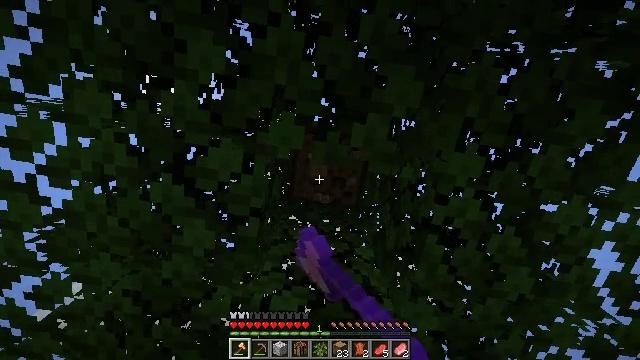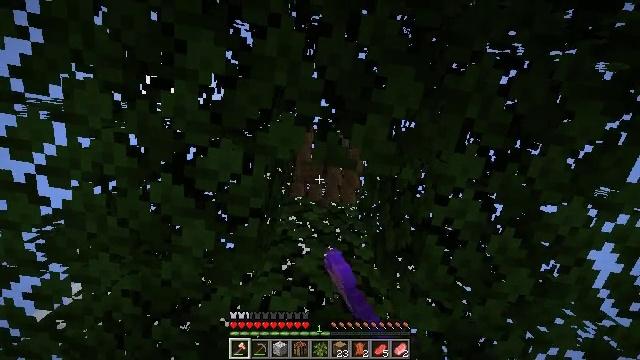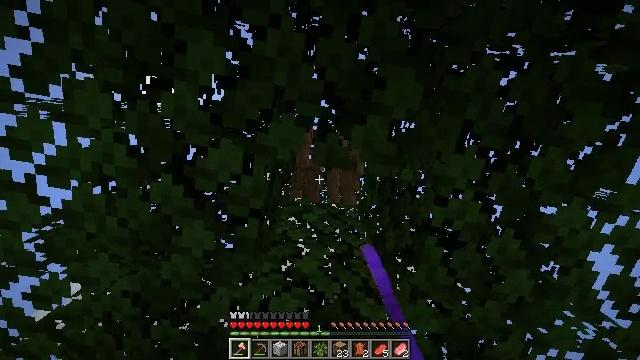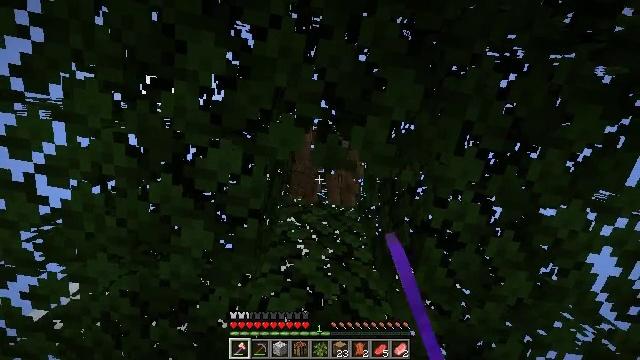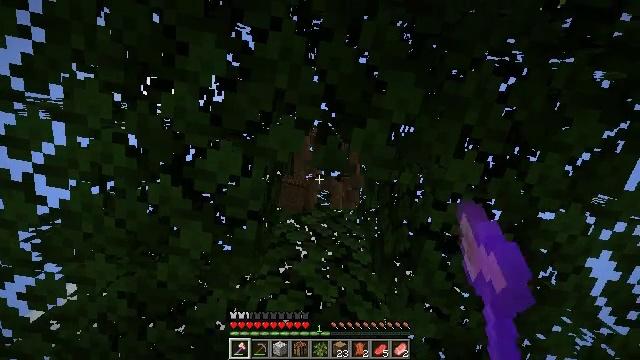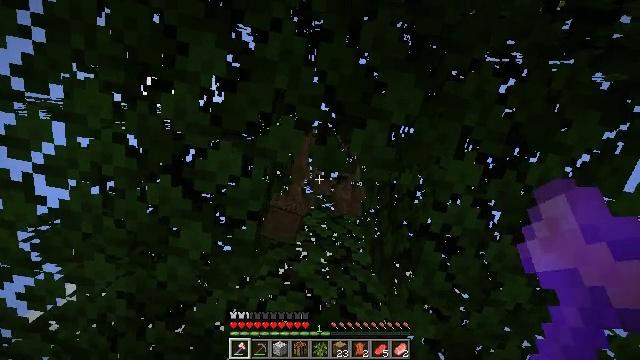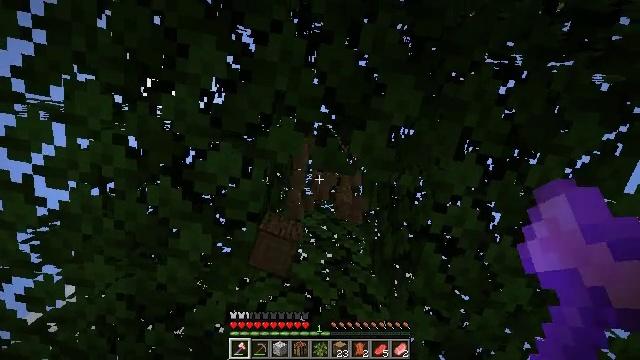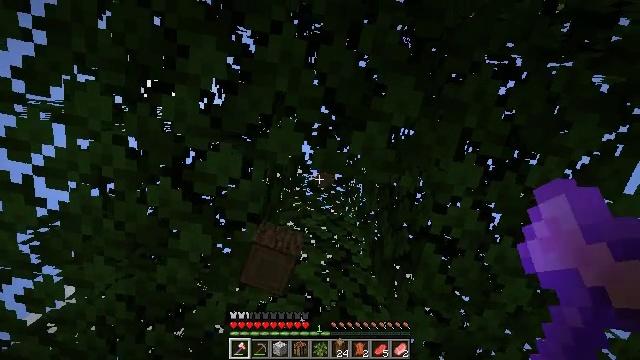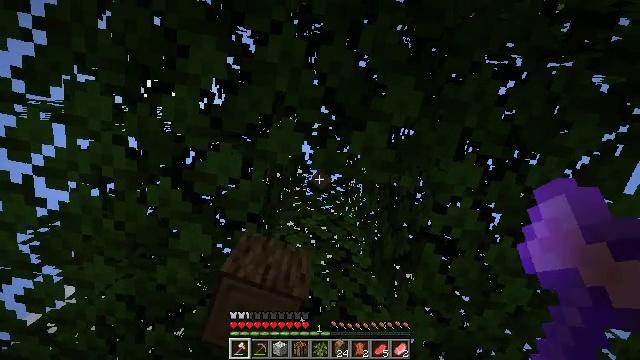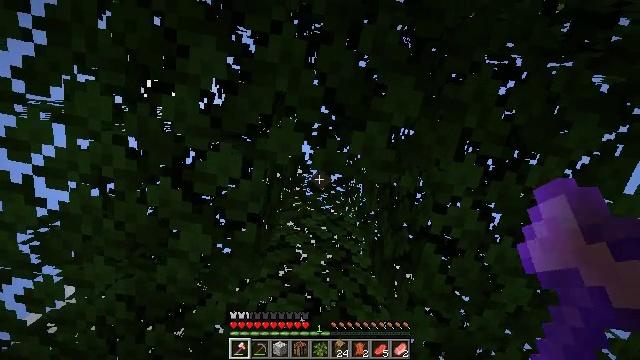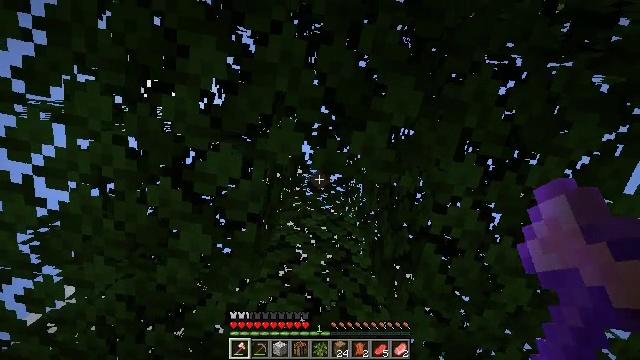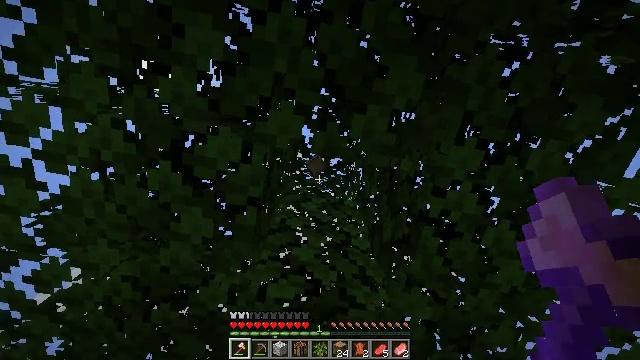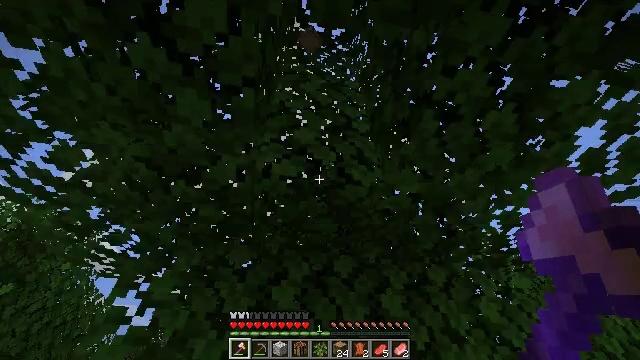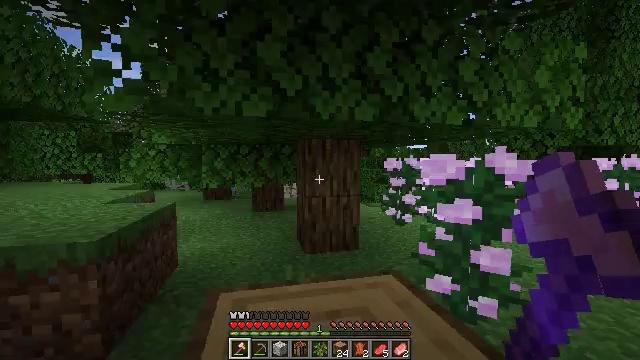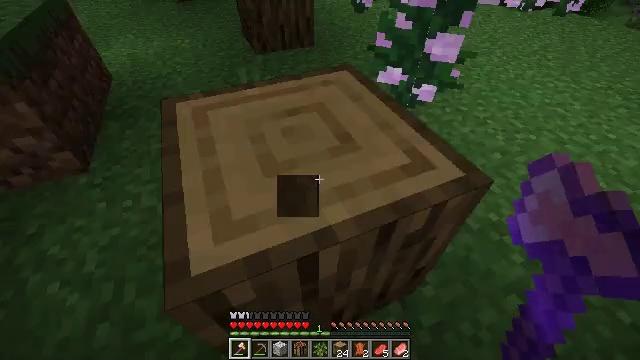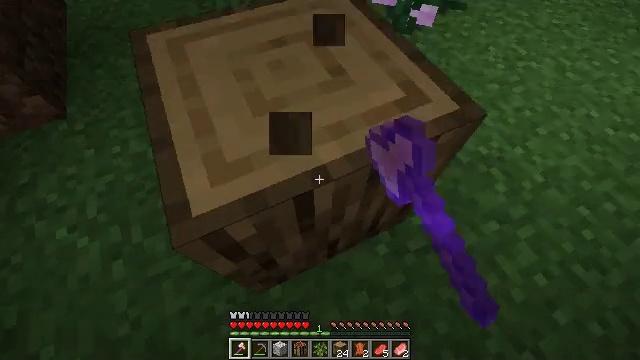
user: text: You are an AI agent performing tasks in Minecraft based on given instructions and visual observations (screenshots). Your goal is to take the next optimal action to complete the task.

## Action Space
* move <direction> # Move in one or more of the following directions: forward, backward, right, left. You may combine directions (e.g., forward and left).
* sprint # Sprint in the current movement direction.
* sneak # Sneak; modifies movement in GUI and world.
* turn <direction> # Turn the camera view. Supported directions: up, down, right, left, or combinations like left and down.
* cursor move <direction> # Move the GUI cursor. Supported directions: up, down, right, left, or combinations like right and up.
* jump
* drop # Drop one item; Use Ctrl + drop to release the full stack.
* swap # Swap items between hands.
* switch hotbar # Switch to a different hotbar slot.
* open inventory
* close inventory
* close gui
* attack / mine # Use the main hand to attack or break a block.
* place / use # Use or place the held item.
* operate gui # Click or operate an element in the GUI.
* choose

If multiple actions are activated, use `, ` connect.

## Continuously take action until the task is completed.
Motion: motion action
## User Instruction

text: Collect oak log for crafting.
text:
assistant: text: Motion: attack / mine
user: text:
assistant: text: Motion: attack / mine
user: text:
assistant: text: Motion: attack / mine
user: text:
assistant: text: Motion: attack / mine
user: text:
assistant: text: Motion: attack / mine
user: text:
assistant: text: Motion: attack / mine
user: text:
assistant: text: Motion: attack / mine
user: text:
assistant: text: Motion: attack / mine
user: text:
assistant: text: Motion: attack / mine
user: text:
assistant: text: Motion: attack / mine
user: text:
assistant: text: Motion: turn down
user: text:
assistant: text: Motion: turn down
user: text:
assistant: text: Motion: turn right and down
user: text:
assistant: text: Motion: turn right and down, attack / mine
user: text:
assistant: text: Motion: turn right and down, attack / mine
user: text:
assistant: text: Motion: turn right and down, attack / mine
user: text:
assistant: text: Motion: attack / mine
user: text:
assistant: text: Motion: attack / mine
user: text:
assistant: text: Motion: attack / mine
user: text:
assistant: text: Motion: turn up, attack / mine
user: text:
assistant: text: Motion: turn up, attack / mine
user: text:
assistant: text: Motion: turn up, attack / mine
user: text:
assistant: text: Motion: turn up, attack / mine
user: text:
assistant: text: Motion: attack / mine
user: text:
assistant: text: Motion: attack / mine
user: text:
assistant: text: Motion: turn right and up, attack / mine
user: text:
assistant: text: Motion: turn right and up, attack / mine
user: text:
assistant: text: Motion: move forward
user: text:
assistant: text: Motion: move forward
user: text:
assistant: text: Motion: move forward, sprint, turn right and up